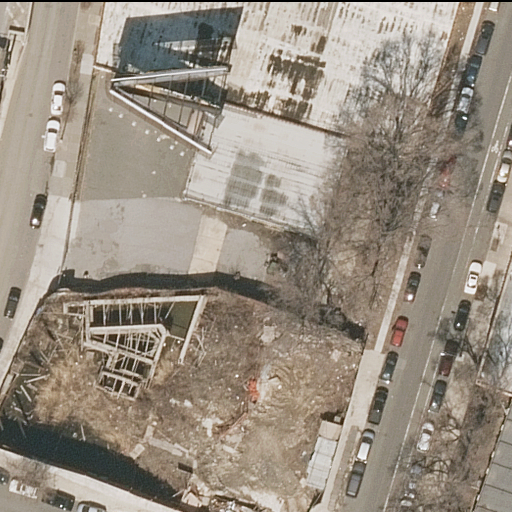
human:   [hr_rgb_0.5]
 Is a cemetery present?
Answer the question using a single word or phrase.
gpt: no

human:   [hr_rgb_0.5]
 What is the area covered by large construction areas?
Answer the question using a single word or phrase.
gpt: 0m2

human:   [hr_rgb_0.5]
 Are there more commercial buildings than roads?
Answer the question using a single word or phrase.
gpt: no

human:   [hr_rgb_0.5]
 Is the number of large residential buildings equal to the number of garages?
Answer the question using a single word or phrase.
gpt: no

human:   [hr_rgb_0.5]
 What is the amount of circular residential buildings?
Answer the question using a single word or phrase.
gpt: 0

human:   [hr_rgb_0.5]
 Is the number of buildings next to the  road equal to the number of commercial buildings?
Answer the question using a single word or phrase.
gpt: no

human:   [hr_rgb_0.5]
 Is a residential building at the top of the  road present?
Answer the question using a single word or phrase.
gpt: yes

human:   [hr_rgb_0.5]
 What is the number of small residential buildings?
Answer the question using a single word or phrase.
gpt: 0

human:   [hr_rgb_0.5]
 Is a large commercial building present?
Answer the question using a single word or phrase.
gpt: no

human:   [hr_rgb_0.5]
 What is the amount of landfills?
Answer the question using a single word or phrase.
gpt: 0

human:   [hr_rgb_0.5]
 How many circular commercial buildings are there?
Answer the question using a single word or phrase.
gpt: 0

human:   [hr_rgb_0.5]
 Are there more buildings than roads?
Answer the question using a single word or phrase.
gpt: yes

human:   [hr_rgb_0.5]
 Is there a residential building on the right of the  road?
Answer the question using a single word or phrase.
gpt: yes

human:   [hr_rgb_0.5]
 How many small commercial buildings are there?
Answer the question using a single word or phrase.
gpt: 0

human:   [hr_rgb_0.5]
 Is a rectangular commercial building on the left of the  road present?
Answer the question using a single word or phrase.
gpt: no

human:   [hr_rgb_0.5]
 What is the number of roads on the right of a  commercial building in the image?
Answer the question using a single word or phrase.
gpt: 0

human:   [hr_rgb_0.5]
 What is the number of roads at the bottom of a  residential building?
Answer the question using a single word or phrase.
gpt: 0

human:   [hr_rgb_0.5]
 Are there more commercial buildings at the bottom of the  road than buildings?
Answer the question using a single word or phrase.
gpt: no

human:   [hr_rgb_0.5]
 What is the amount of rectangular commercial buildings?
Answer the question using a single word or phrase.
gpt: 0

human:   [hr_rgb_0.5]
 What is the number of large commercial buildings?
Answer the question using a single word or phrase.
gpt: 0

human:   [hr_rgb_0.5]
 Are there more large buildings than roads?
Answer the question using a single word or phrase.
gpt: yes

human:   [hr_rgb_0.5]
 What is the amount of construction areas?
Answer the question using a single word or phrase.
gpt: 0

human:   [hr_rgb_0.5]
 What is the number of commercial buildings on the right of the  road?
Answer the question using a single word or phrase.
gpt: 0

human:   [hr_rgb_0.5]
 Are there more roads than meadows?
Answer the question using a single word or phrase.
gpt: yes

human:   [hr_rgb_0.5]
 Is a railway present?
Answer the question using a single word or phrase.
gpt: no

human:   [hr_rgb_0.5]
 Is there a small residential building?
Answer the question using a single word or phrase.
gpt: no

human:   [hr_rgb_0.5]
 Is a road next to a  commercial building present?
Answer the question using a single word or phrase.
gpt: no

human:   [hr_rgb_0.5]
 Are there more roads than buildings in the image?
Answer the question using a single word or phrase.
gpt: no

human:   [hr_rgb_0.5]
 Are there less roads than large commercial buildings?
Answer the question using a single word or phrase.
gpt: no

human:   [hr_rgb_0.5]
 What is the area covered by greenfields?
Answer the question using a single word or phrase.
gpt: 0m2

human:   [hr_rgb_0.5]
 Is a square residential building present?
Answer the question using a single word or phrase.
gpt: no

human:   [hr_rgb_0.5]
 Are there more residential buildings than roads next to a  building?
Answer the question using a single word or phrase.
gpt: yes

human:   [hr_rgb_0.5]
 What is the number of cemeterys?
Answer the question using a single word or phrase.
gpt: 0

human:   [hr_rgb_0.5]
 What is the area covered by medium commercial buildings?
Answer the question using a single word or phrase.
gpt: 0m2

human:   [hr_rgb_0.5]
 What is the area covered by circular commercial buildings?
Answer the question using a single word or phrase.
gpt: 0m2

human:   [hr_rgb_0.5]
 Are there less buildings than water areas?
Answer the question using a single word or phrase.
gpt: no